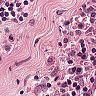
Metastatic tissue present: no